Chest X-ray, AP view. Patient: 39 years old, sex F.
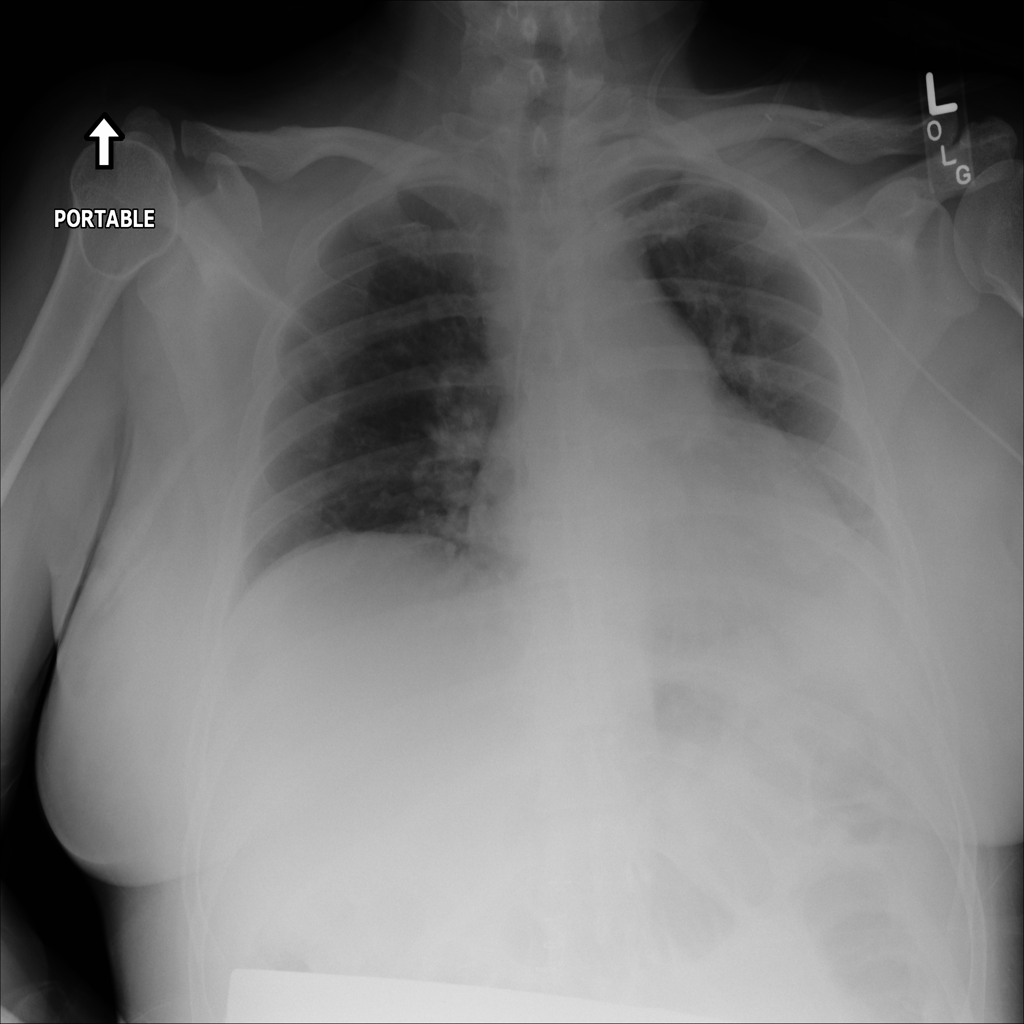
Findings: No Finding